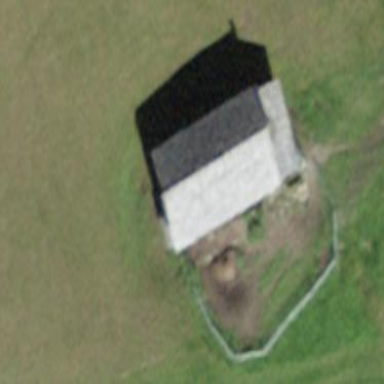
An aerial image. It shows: Barn.